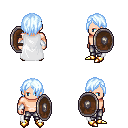
a pixel art fantasy rpg character, male body template, human, light skin, white cape, metal pants, white cyan bangs hairstyle, white cloth bracers, gold boots, shield, four views (front, back, left, right), 2x2 character sprite sheet, small pixel art, hard edges, no anti-aliasing